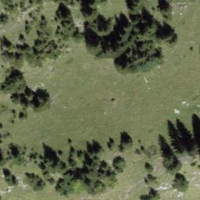
EUNIS habitat code: 23
Species observed at this site:
Salix caprea